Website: bh-photo
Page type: billing-address
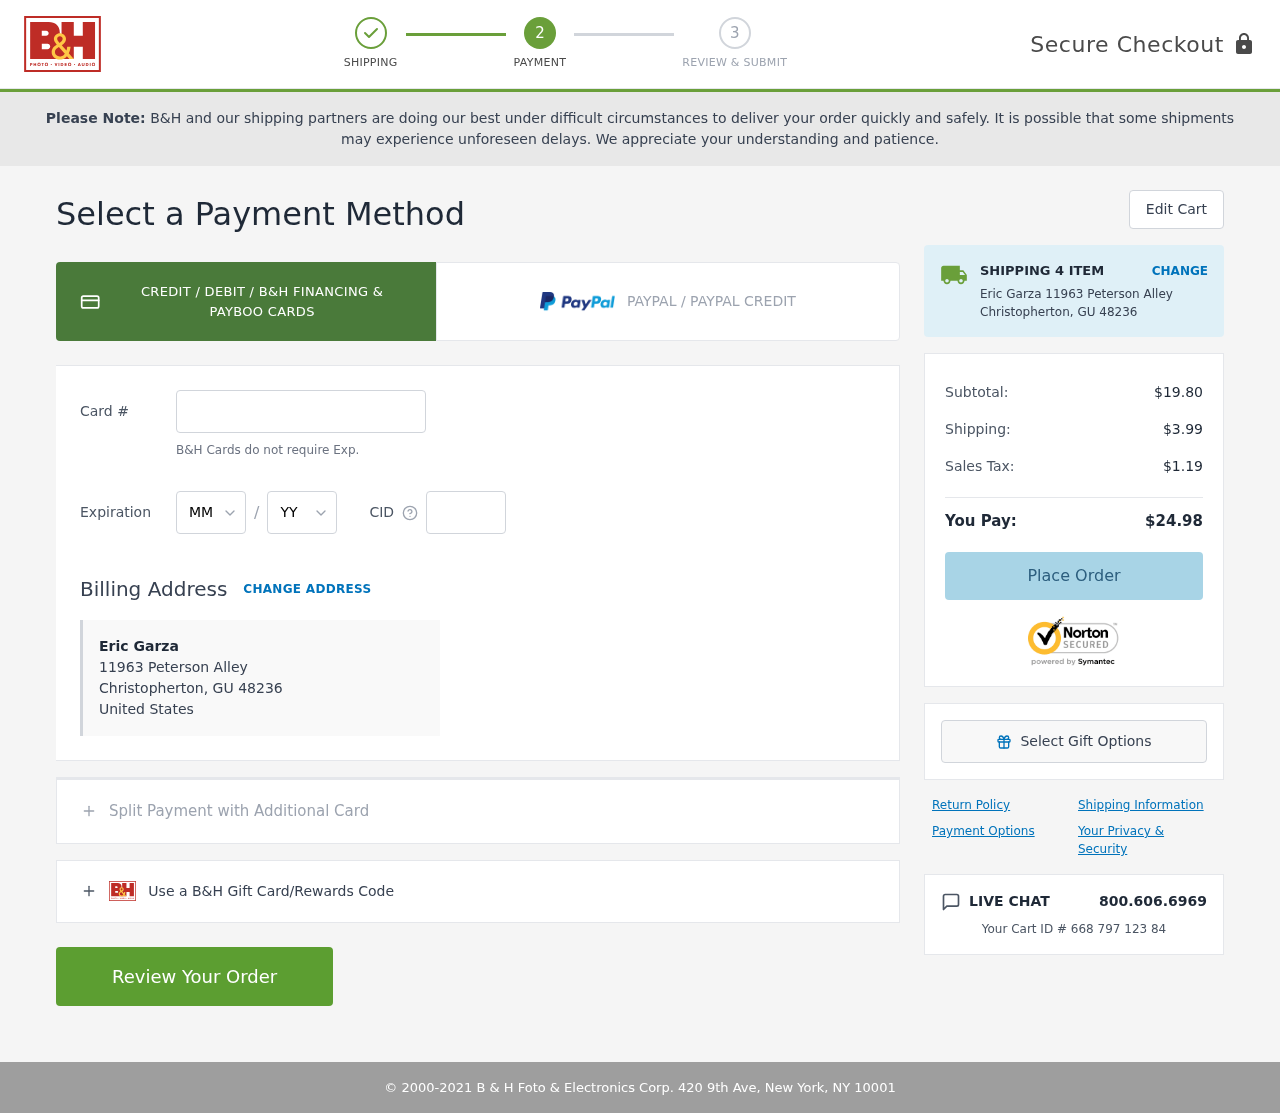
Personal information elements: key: PII_CARD_CVV
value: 638
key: PII_CARD_EXPIRY_MONTH
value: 06
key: PII_CARD_EXPIRY_YEAR
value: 26
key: PII_CARD_NUMBER
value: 2248 8657 4676 0846
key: PII_CITY
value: Christopherton
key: PII_COUNTRY
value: United States
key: PII_FULLNAME
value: Eric Garza
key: PII_POSTCODE
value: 48236
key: PII_STATE_ABBR
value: GU
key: PII_STREET
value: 11963 Peterson Alley
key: PII_FULLNAME2
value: Eric Garza
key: PII_STATE
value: GU
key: PII_CITY_STATE
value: Christopherton, GU
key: PII_POSTCODE_FULL
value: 48236
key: PII_LOCATION9_POSTCODE_EXT
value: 8236
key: PII_POSTCODE_NUMERIC
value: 48236
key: PII_LOCATION9_POSTCODE_EXT_NUMERIC
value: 8236
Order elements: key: ORDER_NUM_ITEMS
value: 4
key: ORDER_SUBTOTAL
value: $19.80
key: ORDER_SHIPPING_COST
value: $3.99
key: ORDER_TAX
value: $1.19
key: ORDER_TOTAL
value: $24.98
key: ORDER_ID
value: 668 797 123 84